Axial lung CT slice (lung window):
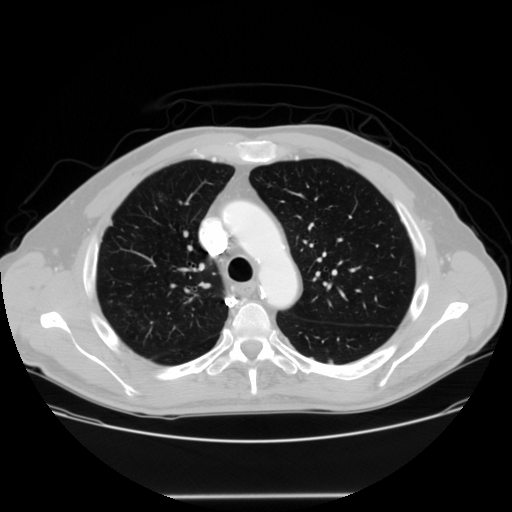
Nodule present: yes
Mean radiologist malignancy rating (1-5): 2